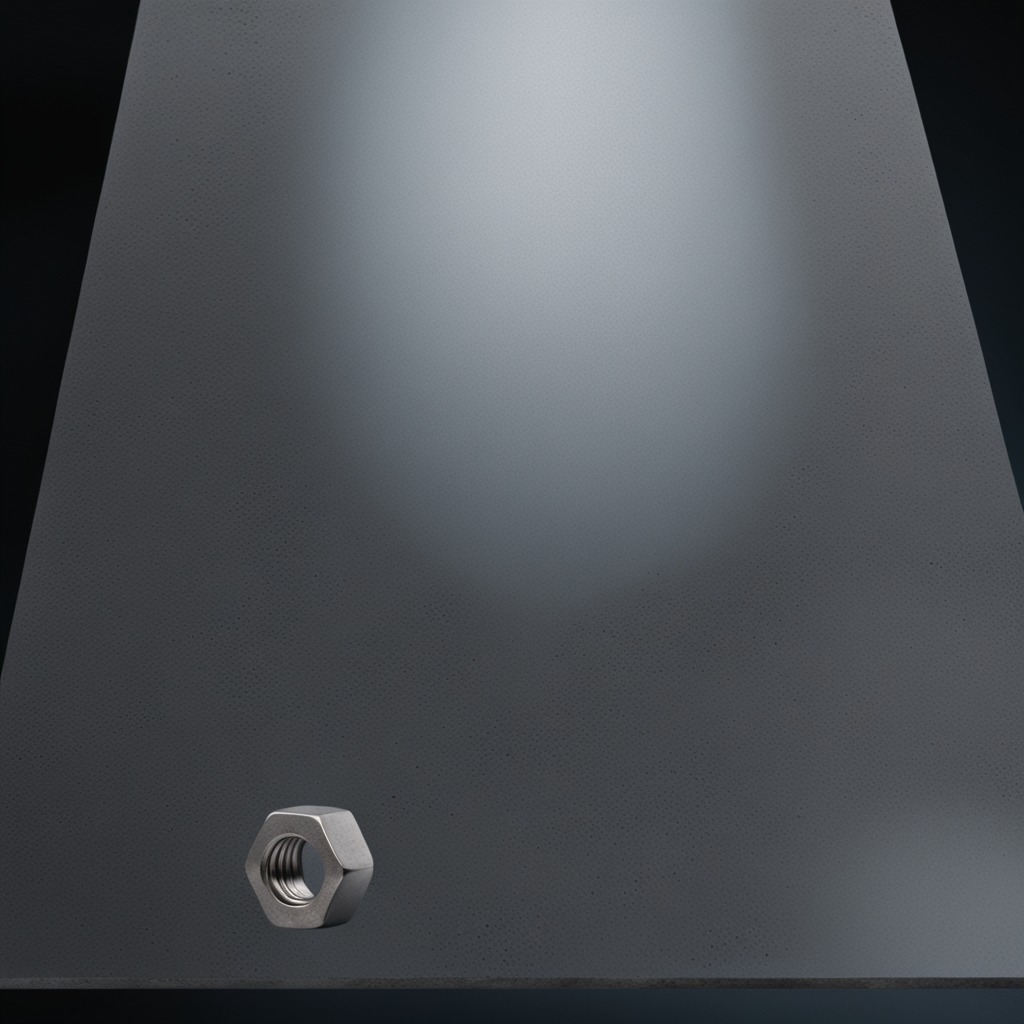
A metal nut is lying on the clean granite table inside a workshop at night.